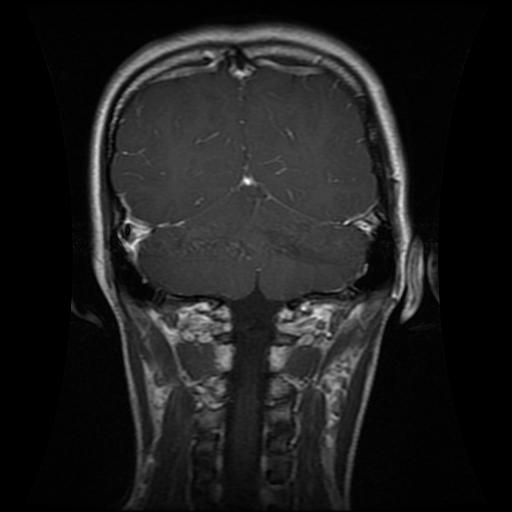
Label: glioma